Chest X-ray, PA view. Patient: 67 years old, sex M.
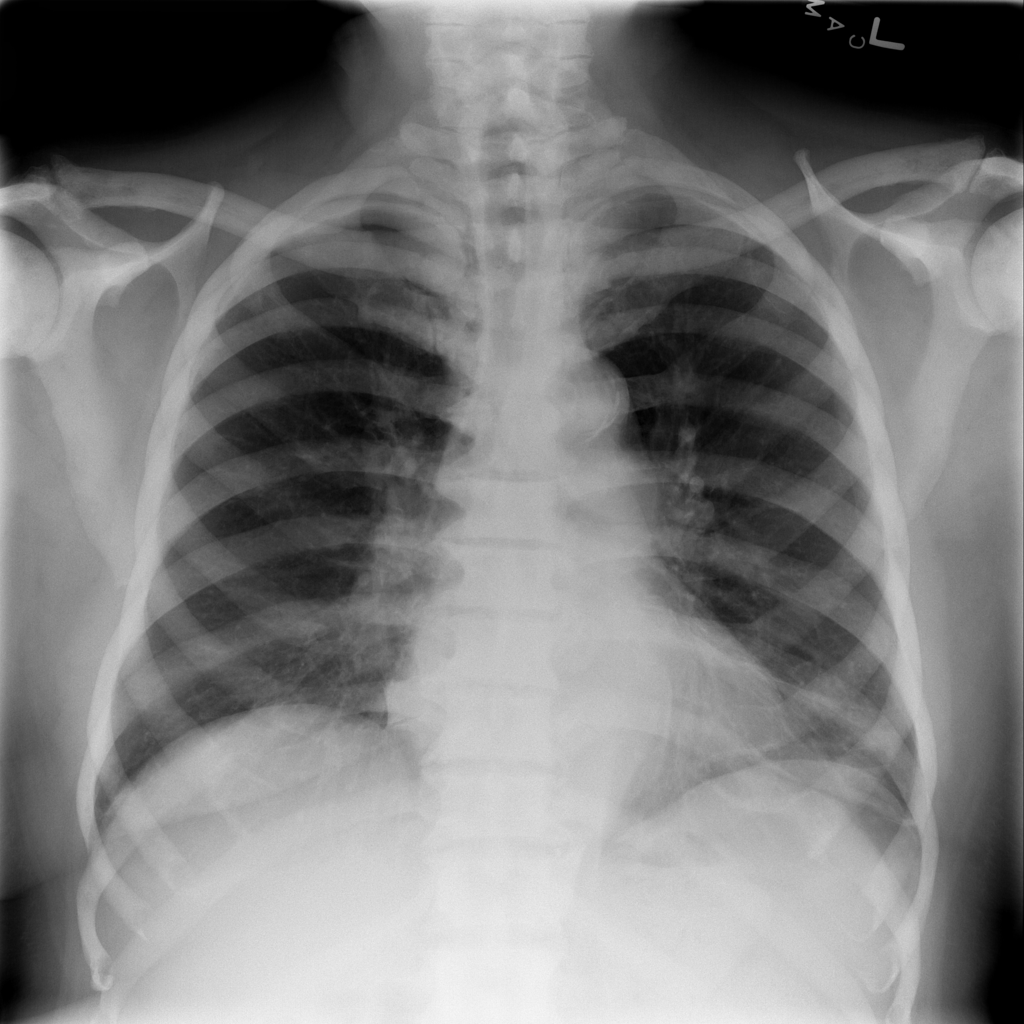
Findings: No Finding